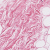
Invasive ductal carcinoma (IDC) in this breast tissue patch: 0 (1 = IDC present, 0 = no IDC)